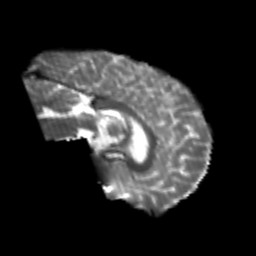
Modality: T2w
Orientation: sagittal
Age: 24
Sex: male
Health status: healthy
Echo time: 0.074 s